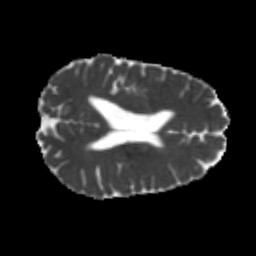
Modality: MD
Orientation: axial
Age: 26
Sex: male
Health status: healthy
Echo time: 0.074 s